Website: crate-barrel
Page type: account-dashboard
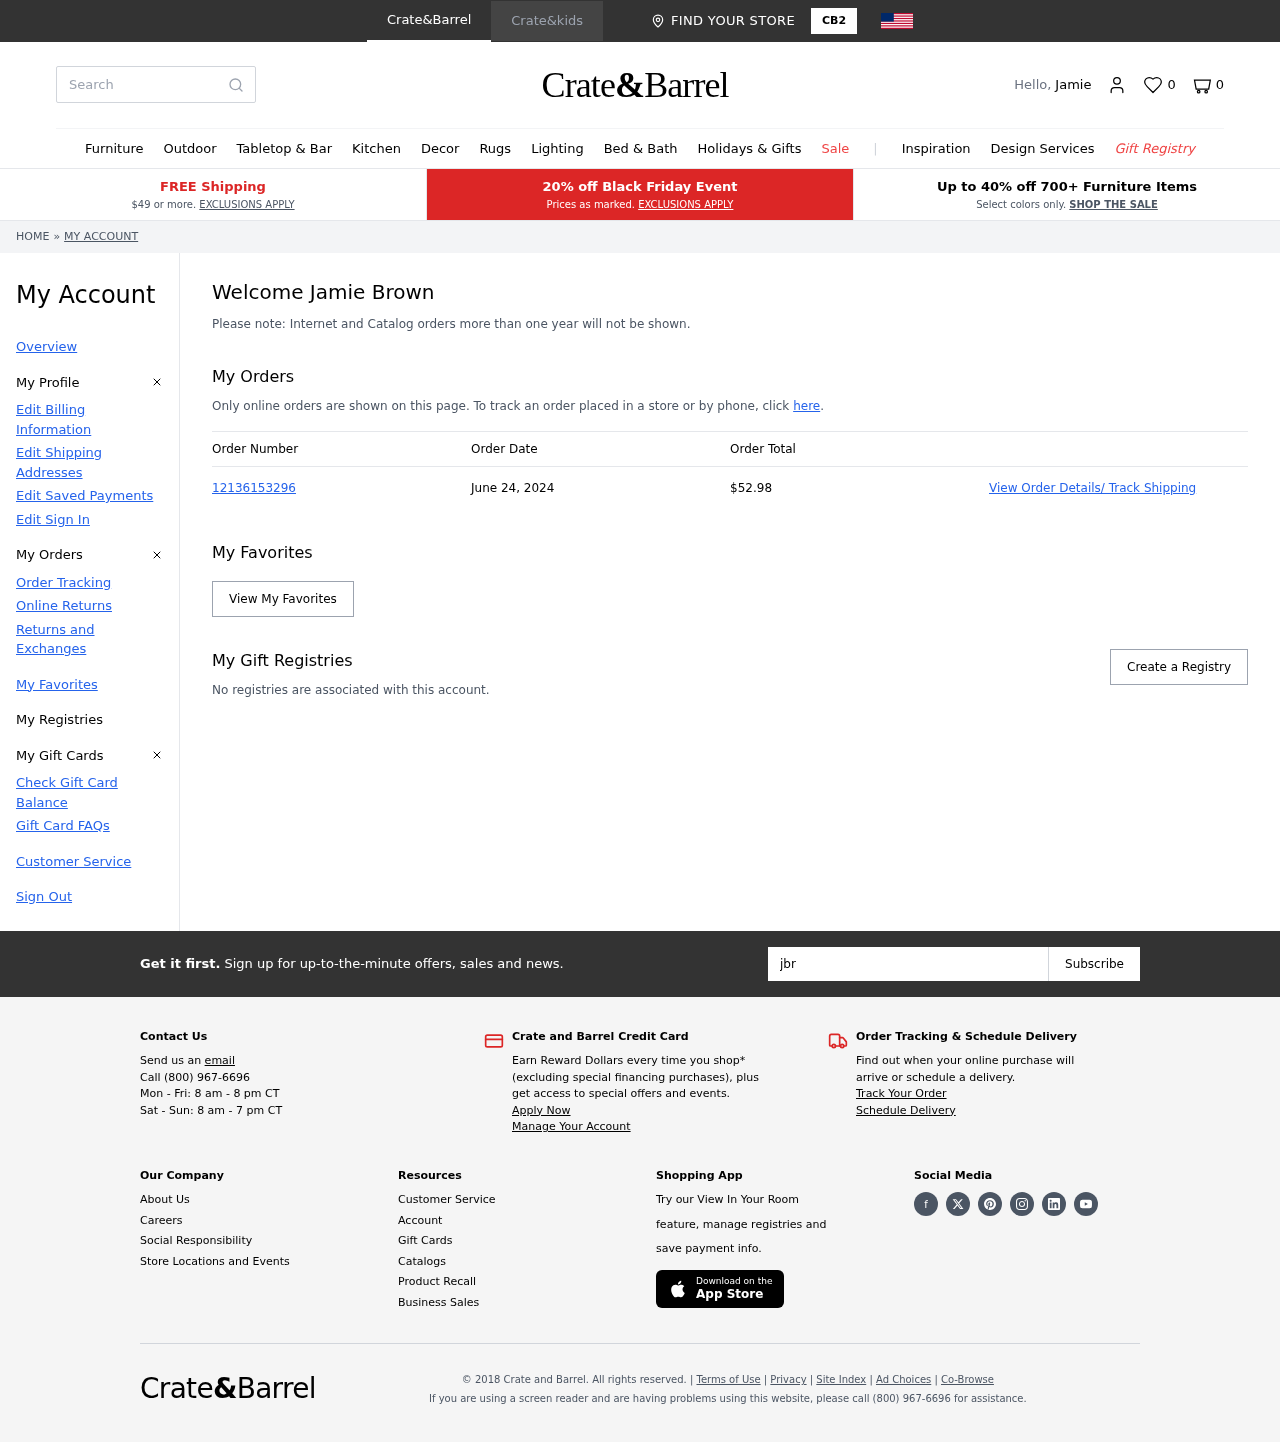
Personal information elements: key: PII_EMAIL
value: jbrown@hotmail.com
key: PII_FIRSTNAME
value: Jamie
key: PII_FULLNAME
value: Jamie Brown
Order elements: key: ORDER_NUM_ITEMS
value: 0
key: ORDER_NUMBER
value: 12136153296
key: ORDER_DATE
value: June 24, 2024
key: ORDER_TOTAL
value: $52.98
Search elements: key: HEADER_SEARCH
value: Search
Other elements: key: FAVORITES_COUNT
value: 0